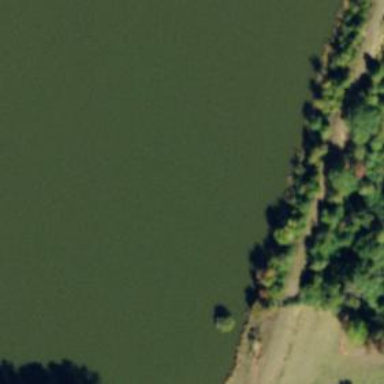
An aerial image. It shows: Reservoir.